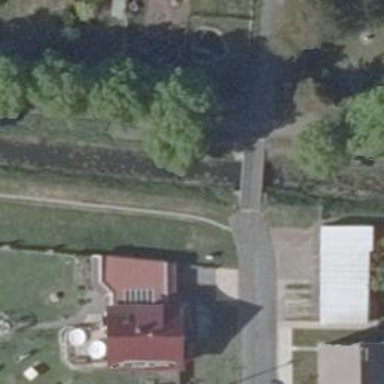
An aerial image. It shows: Paved footway bridge.